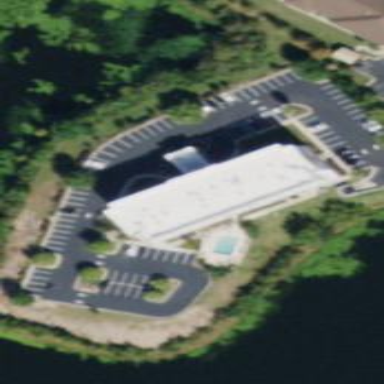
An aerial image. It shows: Hotel building.